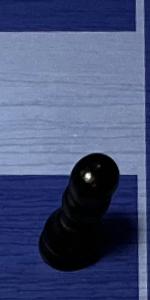
Label: Pawn_Black